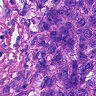
Metastatic tissue present: yes